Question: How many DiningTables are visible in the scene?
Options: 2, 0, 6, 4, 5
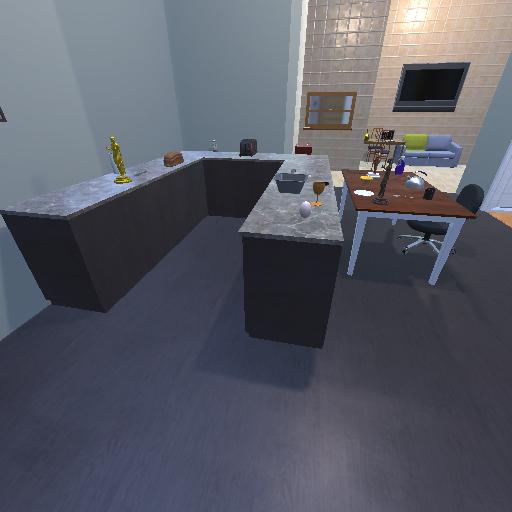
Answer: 2